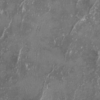
Label: not_dusty